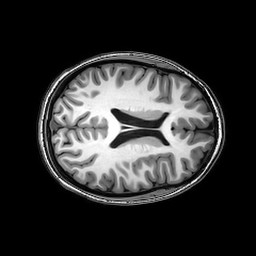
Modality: T1w
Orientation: axial
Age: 20
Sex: female
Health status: healthy
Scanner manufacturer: philips
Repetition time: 0.008191 s
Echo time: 0.00375 s